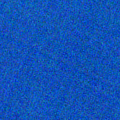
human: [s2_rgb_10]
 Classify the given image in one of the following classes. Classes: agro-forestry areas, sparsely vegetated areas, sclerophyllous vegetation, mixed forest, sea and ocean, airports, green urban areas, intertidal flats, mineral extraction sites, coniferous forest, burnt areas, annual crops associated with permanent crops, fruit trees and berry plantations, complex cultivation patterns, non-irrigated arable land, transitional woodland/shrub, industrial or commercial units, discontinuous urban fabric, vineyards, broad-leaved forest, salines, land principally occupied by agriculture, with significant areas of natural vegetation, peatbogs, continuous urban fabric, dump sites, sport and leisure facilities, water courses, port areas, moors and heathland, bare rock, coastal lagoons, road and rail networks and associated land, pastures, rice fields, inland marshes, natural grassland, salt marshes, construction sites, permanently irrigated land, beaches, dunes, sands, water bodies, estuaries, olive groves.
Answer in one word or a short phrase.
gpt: sea and ocean